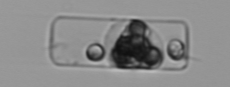
Label: Guinardia_delicatula_TAG_internal_parasite